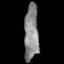
Tissue: lung
Cell type: Epithelial cells
Senescence score: 0.1727
Nuclear area (px): 781
Mean DAPI intensity: 137.003